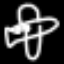
Label: airplane